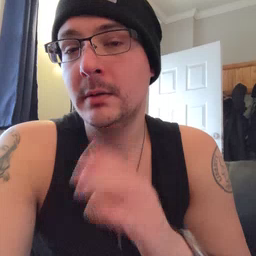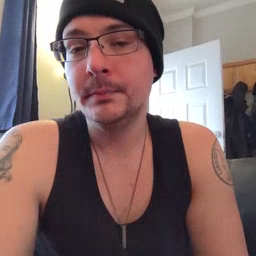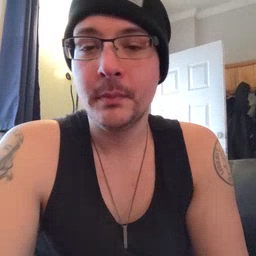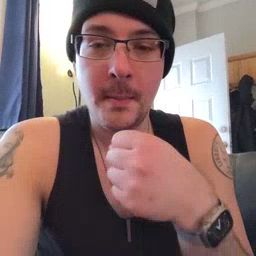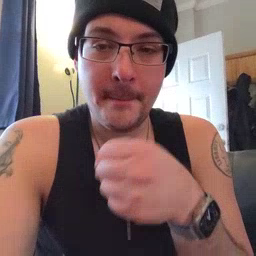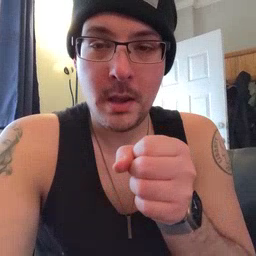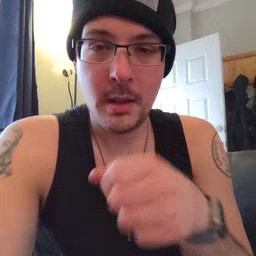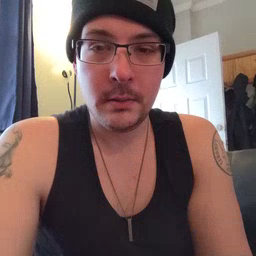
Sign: make